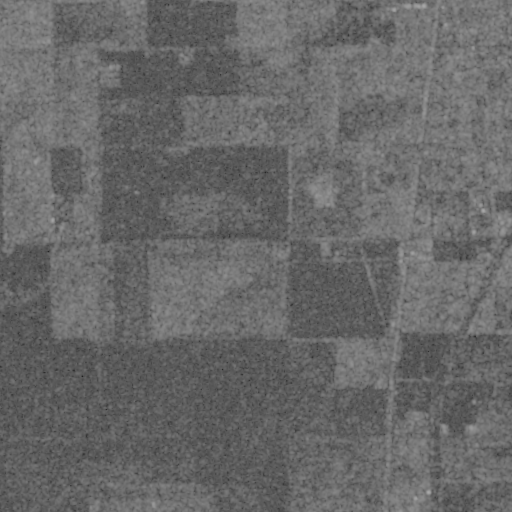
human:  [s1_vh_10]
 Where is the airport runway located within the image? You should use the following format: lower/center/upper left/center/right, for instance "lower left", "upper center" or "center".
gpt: The airport runway is located in the center right of the image.
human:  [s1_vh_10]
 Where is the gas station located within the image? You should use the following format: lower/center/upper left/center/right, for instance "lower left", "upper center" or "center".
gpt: The gas station is located in the center right of the image.
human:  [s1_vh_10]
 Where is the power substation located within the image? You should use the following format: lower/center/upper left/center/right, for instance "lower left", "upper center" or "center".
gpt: The power substation is located in the lower right of the image.
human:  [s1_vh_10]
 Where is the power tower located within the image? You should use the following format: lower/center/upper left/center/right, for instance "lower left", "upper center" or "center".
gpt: The power tower is located in the lower right of the image.
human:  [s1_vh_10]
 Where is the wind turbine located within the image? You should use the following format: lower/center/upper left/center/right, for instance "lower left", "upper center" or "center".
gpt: The wind turbine is located in the lower left of the image.
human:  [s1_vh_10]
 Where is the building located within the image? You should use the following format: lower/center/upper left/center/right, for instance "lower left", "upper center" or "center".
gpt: The building is located in the upper right of the image.
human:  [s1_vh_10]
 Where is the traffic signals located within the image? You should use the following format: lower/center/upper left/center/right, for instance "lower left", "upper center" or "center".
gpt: The traffic signals is located in the upper right of the image.
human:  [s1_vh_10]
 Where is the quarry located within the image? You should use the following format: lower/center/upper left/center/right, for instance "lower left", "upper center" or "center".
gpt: There is no quarry in the image.

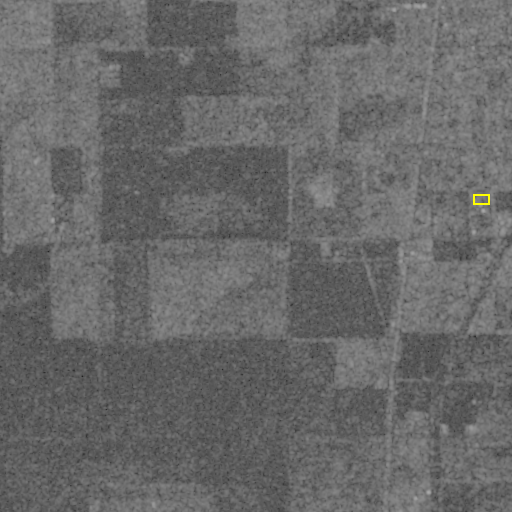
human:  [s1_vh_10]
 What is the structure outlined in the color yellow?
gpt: The structure outlined in yellow is a building.
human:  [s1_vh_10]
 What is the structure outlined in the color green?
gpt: There is no green outline.